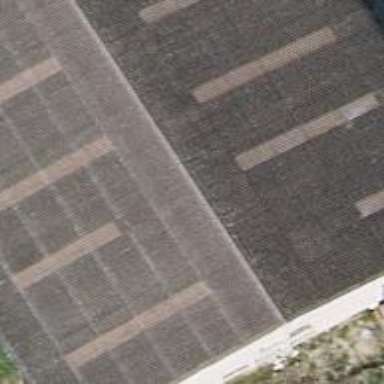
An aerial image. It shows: Warehouse.